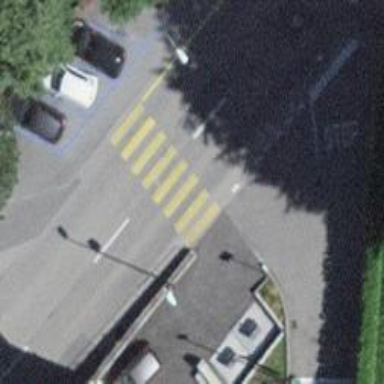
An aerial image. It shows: Uncontrolled road crossing.